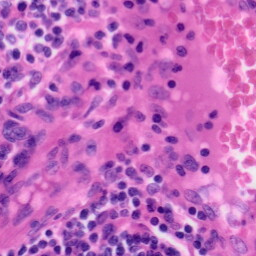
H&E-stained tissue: Tonsil